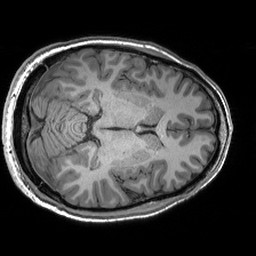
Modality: T1w
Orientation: axial
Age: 28
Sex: male
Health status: healthy
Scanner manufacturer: siemens
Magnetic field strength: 3 T
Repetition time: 2.53 s
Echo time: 0.00288 s